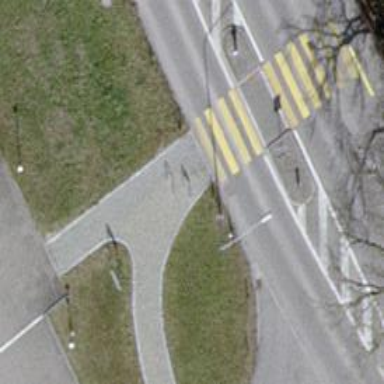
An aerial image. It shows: Footway along the road.